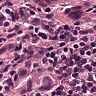
Metastatic tissue present: yes